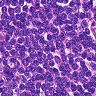
Metastatic tissue present: no